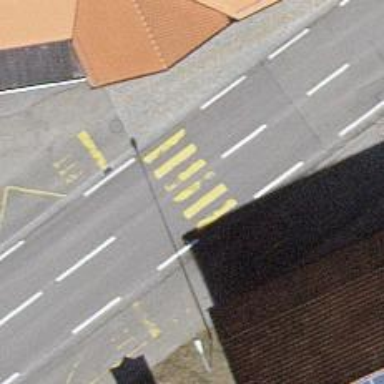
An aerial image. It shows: Zebra crossing on the road.